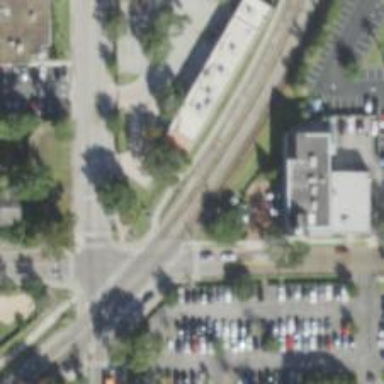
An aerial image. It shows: Railway signal.